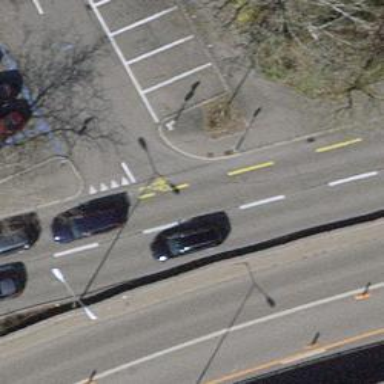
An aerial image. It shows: Primary highway with asphalt surface and designated lane for cyclists.